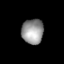
Tissue: lung
Cell type: T cells
Senescence score: 0.2094
Nuclear area (px): 533
Mean DAPI intensity: 149.749